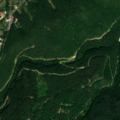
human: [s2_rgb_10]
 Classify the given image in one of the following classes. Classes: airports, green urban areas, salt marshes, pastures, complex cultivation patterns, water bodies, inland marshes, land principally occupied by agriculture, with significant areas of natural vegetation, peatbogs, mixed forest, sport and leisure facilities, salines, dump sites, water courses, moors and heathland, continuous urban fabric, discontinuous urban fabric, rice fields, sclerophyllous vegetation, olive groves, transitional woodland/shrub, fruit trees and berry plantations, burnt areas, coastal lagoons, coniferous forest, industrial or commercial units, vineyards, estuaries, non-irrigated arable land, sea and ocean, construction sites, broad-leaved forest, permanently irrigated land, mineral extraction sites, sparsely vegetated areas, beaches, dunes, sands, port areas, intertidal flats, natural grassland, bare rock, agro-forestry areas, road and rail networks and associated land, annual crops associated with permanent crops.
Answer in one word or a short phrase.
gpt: discontinuous urban fabric, broad-leaved forest, coniferous forest, mixed forest